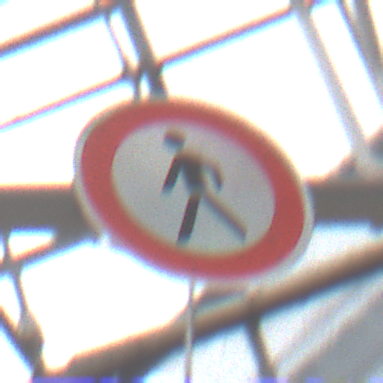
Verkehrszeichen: VerbotFussgaenger
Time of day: Midday
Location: Roofed (Special)
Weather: Overcast
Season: NotSpecified
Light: Natural